Question: I cannot seem to get this number to align inline to the glyphicon. I want the number 3 to be pushed up more so that it lines up.
'''
body {
background-image: url("bg1.png");
}
.icons {
margin: 0px 0px 0px 10px;
}
.well {
min-height: 20px;
padding: 20px;
margin-bottom: 20px;
background-color: #ecf0f1;
border: 1px solid transparent;
border-radius: 4px;
-webkit-box-shadow: inset 0 1px 1px rgba(0, 0, 0, 0.05);
box-shadow: inset 0 1px 1px rgba(0, 0, 0, 0.05);
}
.well blockquote {
border-color: #ddd;
border-color: rgba(0, 0, 0, 0.15);
}
.well-lg {
padding: 10px;
border-radius: 6px;
}
.well-sm {
padding: 9px;
border-radius: 3px;
}
#alertbox {
padding: 2px 2px 2px 2px;
text-align: center;
}
#topicon {
font-size: 50px;
}
#stats {
font-size: 50px;
display: inline-block;
float: right;
}
'''
'''
<div class="col-md-3">
<div class="well well-lg">
<div id="alertbox" class="alert alert-info">Total APIs</div>
<span id="topicon" class="glyphicon glyphicon-tasks"></span>
<span id="stats">3</span>
</div>
</div>
'''

using the positioning doesnt work when scaling since the number 3 would go into the center when on a mobile phone. I need it to auto-scale i guess for smaller browsers.
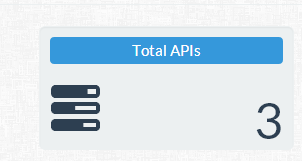
Answer: If you remove the float from '#stats', you could do something like this:
'''
.well {text-align: justify;}
.well:after{content:""; width: 100%; display: inline-block; height: 0;}
span {display: inline-block; vertical-align: middle;}
'''